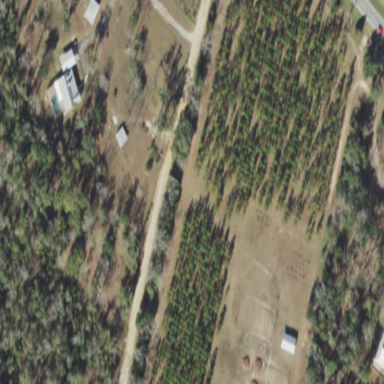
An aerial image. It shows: Plant nursery cultivating trees.